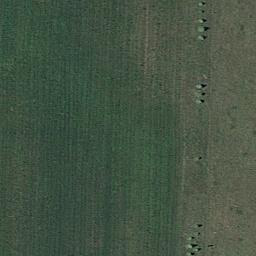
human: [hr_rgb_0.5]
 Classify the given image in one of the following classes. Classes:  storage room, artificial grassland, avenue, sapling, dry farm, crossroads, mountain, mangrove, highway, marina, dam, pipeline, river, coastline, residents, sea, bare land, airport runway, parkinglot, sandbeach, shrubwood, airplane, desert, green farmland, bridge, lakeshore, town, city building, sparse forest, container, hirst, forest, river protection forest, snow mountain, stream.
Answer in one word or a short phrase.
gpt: artificial grassland